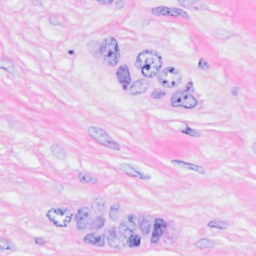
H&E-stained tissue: Breast